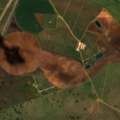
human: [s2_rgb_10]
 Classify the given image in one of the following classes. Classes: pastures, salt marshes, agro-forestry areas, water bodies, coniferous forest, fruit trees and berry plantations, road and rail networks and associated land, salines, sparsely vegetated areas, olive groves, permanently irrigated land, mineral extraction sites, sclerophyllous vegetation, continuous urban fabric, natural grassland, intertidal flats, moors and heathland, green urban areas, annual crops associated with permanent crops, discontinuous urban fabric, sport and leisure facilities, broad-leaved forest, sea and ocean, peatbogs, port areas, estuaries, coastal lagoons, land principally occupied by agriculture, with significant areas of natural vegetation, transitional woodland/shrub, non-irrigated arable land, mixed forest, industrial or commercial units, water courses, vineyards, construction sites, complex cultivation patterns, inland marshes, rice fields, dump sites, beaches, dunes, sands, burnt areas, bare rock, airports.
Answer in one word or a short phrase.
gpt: non-irrigated arable land, permanently irrigated land, vineyards, olive groves